Question: I have a working imagepicker that upon button click and hold gesture, allows the user to upload an image to the disk, and the user can change the image using the same gesture. The only issue is, however, I need this to be done twice on the same view (i.e. I have two imageviews, two buttons to change each of the imageviews, etc.), and I am stumped on how to get the second one to work. This is essentially what the view looks like:

Here is my current code:
'''
- (void) imagePickerController:(UIImagePickerController *)picker didFinishPickingMediaWithInfo:(NSDictionary *)info
{
//
// Saving into Documents folder
//
NSString* path = [NSHomeDirectory() stringByAppendingString:@"/Documents/first.png"];
BOOL ok = [[NSFileManager defaultManager] createFileAtPath:path
contents:nil attributes:nil];
if (!ok) {
NSLog(@"Error creating file %@", path);
} else {
NSFileHandle* myFileHandle = [NSFileHandle fileHandleForWritingAtPath:path];
[myFileHandle writeData:UIImagePNGRepresentation(info [UIImagePickerControllerOriginalImage])];
[myFileHandle closeFile];
}
//
// Loading from documents
//
NSFileHandle* myFileHandle = [NSFileHandle fileHandleForReadingAtPath:path];
UIImage* loadedImage = [UIImage imageWithData:[myFileHandle readDataToEndOfFile]];
self.chosenImage = loadedImage;
[self.imageView setImage:self.chosenImage];
[self dismissViewControllerAnimated:YES completion:nil];
}
- (void) imagePickerControllerDidCancel:(UIImagePickerController *)picker
{
[self dismissViewControllerAnimated:YES completion:nil];
}
- (void)onLongTile:(UILongPressGestureRecognizer *)gesture
{
switch ([gesture state]) {
case UIGestureRecognizerStateBegan:{
NSString *actionSheetTitle = @"Photo Options"; //Action Sheet Title
NSString *type = @"Upload Photo";
NSString *cancelTitle = @"Cancel";
UIActionSheet *actionSheet = [[UIActionSheet alloc]
initWithTitle:actionSheetTitle
delegate:self
cancelButtonTitle:cancelTitle
destructiveButtonTitle:nil
otherButtonTitles:type, nil];
[actionSheet showInView:self.view]; }
}
}
- (void)actionSheet:(UIActionSheet *)actionSheet clickedButtonAtIndex:(NSInteger)buttonIndex {
NSString *buttonTitle = [actionSheet buttonTitleAtIndex:buttonIndex];
if ([buttonTitle isEqualToString:@"Photo"]) {
self.imagePicker = [[UIImagePickerController alloc] init];
self.imagePicker.delegate = self;
[self.imagePicker setSourceType:UIImagePickerControllerSourceTypePhotoLibrary];
[self presentViewController:self.imagePicker animated:YES completion:nil];
}
}
'''
Updated code with tags:
'''
- (void) imagePickerController:(UIImagePickerController *)picker didFinishPickingMediaWithInfo:(NSDictionary *)info
{
if (self.imageViewOne.tag == 100)
{
//
// Saving into Documents folder
//
NSString* path = [NSHomeDirectory() stringByAppendingString:@"/Documents/one.png"];
BOOL ok = [[NSFileManager defaultManager] createFileAtPath:path
contents:nil attributes:nil];
if (!ok) {
NSLog(@"Error creating file %@", path);
} else {
NSFileHandle* myFileHandle = [NSFileHandle fileHandleForWritingAtPath:path];
[myFileHandle writeData:UIImagePNGRepresentation(info [UIImagePickerControllerOriginalImage])];
[myFileHandle closeFile];
}
//
// Loading from documents
//
NSFileHandle* myFileHandle = [NSFileHandle fileHandleForReadingAtPath:path];
UIImage* loadedImage = [UIImage imageWithData:[myFileHandle readDataToEndOfFile]];
self.chosenImageOne = loadedImage;
[self.imageViewOne setImage:self.chosenImageOne];
[self dismissViewControllerAnimated:YES completion:nil];
}
if (self.imageViewTwo.tag == 200)
{
//
// Saving into Documents folder
//
NSString* path = [NSHomeDirectory() stringByAppendingString:@"/Documents/two.png"];
BOOL ok = [[NSFileManager defaultManager] createFileAtPath:path
contents:nil attributes:nil];
if (!ok) {
NSLog(@"Error creating file %@", path);
} else {
NSFileHandle* myFileHandle = [NSFileHandle fileHandleForWritingAtPath:path];
[myFileHandle writeData:UIImagePNGRepresentation(info [UIImagePickerControllerOriginalImage])];
[myFileHandle closeFile];
}
//
// Loading from documents
//
NSFileHandle* myFileHandle = [NSFileHandle fileHandleForReadingAtPath:path];
UIImage* loadedImage = [UIImage imageWithData:[myFileHandle readDataToEndOfFile]];
self.chosenImageTwo = loadedImage;
[self.imageViewTwo setImage:self.chosenImageTwo];
[self dismissViewControllerAnimated:YES completion:nil];
}
}
'''
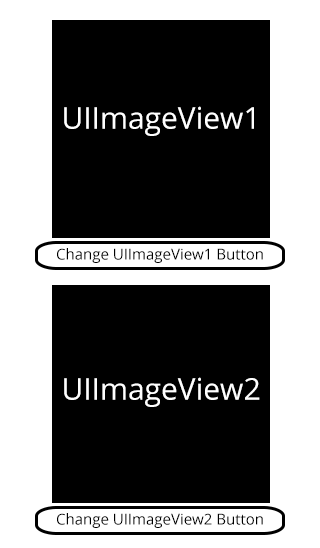
Answer: From what I understood of the question, set tags to your 'UIImageView' and change is accordingly. something like:
'''
[self.imageViewOne setTag:100];
[self.imageViewTne setTag:200];
'''
And then in your delegates you can check the tag value and do the needful:
'''
if ( imageView.tag == 100)
{
// Code for first imageView
}
'''